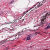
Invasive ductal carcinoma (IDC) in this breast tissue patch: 0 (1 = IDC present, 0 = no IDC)